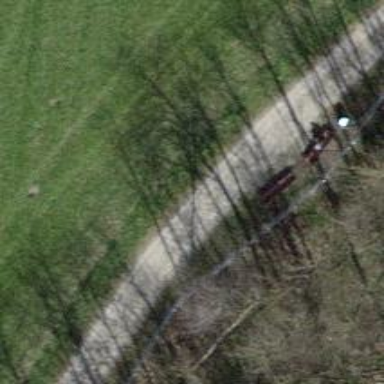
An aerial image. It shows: Bench for seating.